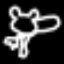
Label: frog